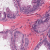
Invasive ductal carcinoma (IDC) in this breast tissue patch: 0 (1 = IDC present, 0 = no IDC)